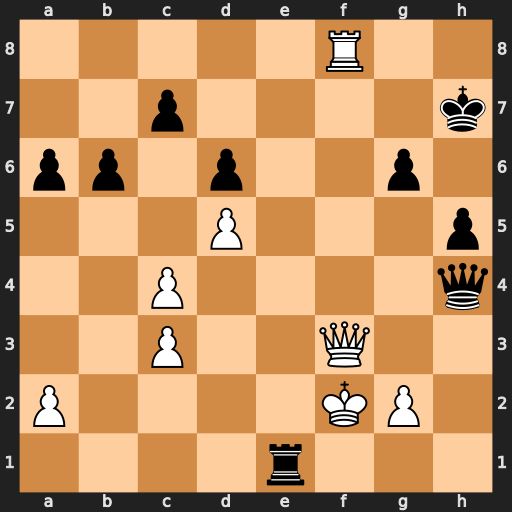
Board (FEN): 5R2/2p4k/pp1p2p1/3P3p/2P4q/2P2Q2/P4KP1/4r3
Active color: w
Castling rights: -
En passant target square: -
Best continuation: g3 Qe7 Rf7+ Kg8 Rxe7